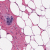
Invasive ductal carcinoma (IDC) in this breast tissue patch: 0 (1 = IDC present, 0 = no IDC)